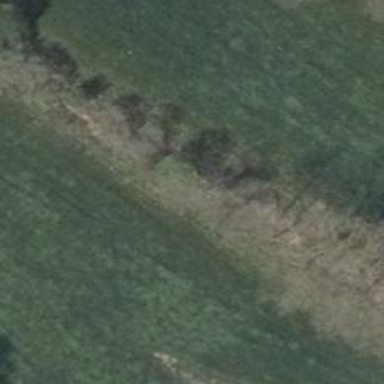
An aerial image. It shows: Row of trees in natural setting.